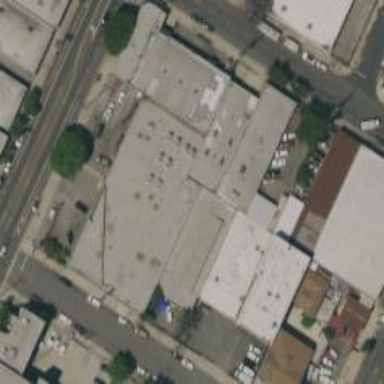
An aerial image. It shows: Industrial building.